Aerial crown-view tile of a tropical tree (Barro Colorado Island, Panama), acquired 20250715:
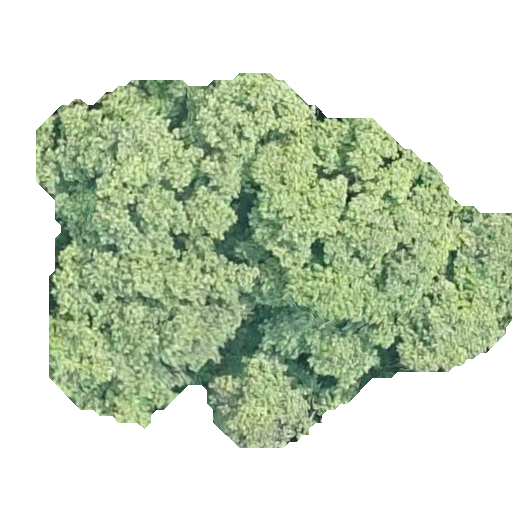
Species: Luehea seemannii
GBIF accepted scientific name: Luehea seemannii
Crown area: 193.6 m²